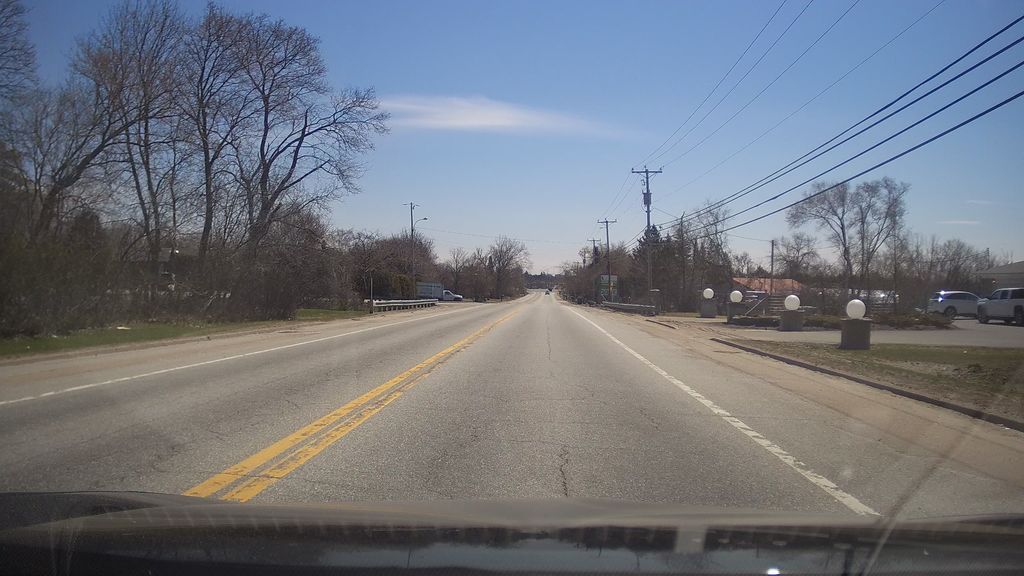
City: ottawa-gatineau